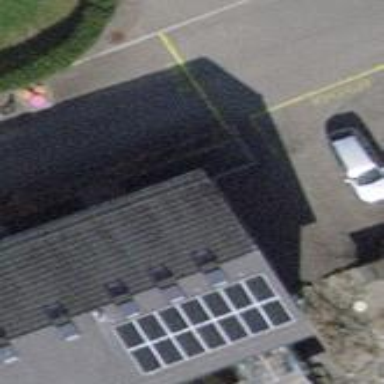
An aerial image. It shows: Terrace building.